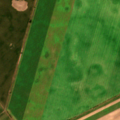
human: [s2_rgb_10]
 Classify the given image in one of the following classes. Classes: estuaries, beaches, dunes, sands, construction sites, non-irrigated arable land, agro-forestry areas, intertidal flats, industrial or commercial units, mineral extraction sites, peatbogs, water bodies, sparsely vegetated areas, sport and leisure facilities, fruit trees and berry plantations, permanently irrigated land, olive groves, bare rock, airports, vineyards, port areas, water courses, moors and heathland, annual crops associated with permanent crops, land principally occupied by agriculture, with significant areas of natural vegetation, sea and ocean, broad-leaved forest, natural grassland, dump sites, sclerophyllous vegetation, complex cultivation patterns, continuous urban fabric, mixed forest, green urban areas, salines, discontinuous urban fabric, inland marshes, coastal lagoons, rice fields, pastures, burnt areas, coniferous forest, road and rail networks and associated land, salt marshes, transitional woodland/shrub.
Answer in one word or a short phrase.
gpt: non-irrigated arable land, complex cultivation patterns